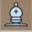
Piece: wB